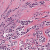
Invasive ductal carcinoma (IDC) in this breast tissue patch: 1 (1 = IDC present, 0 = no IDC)